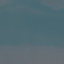
Label: SeaLake